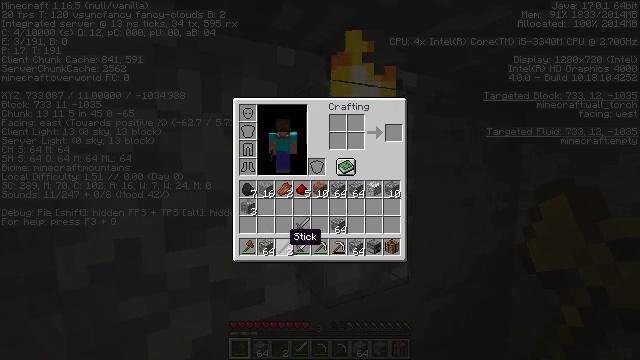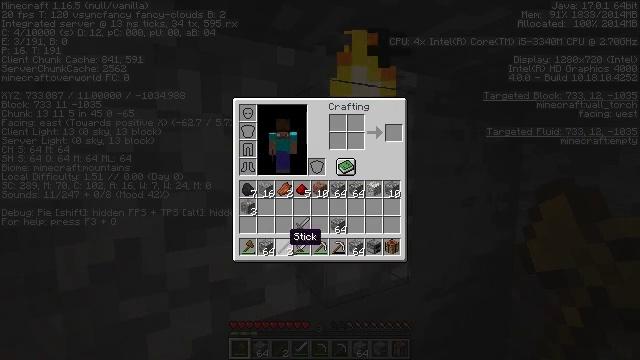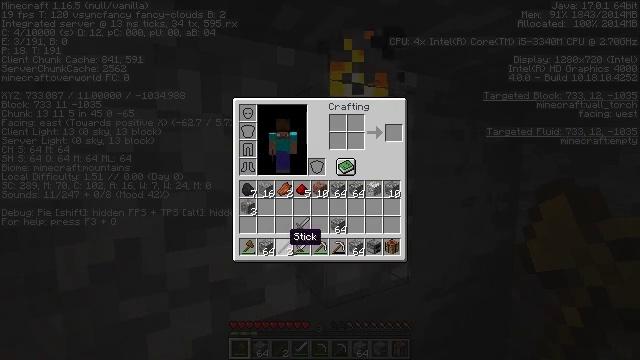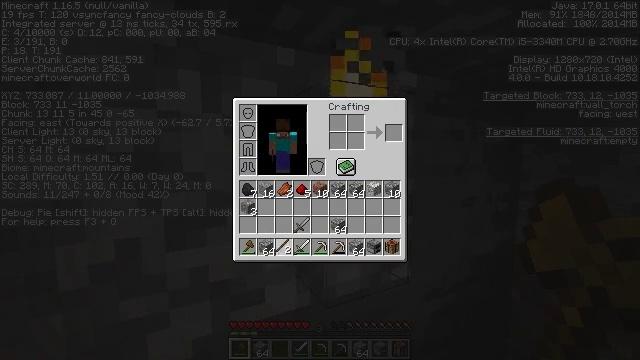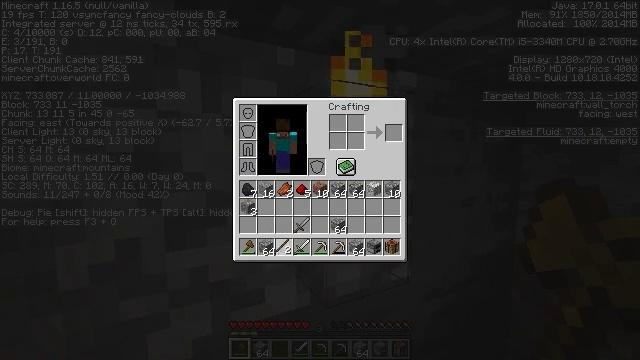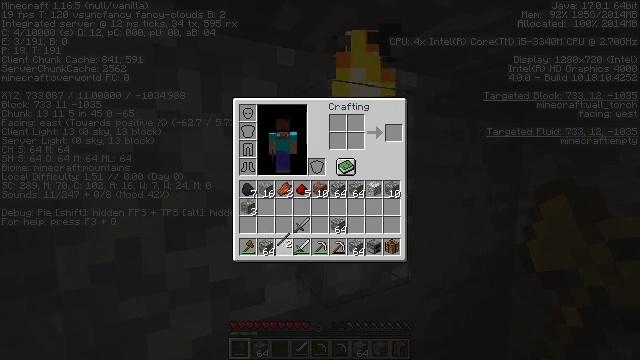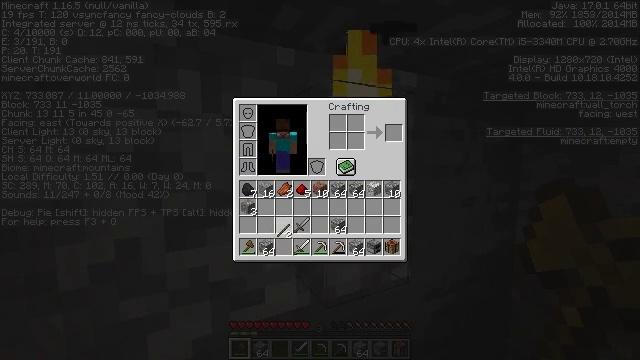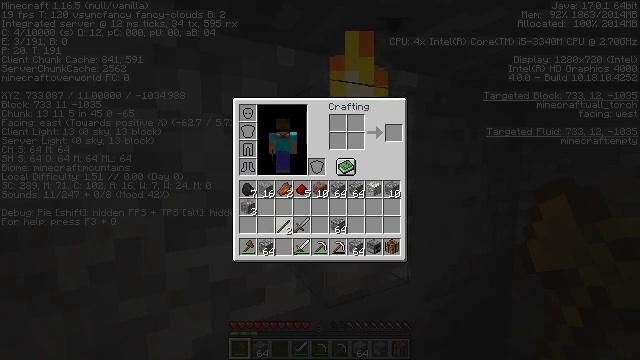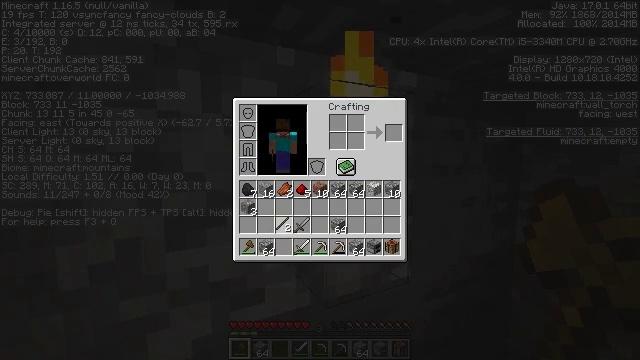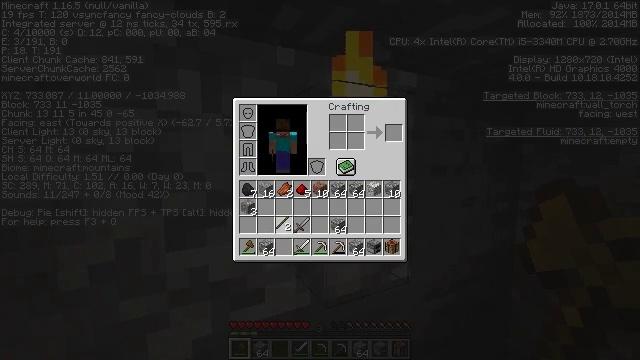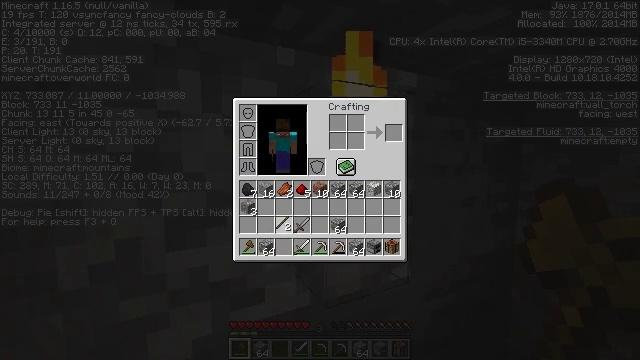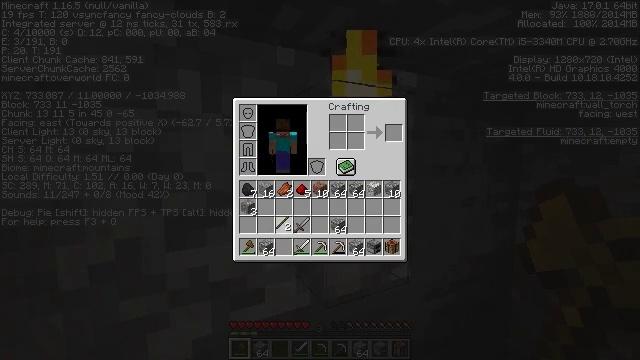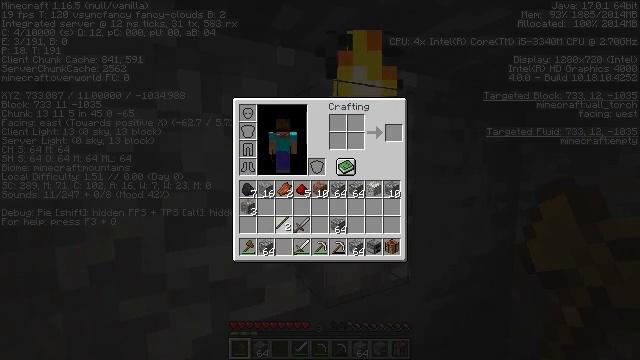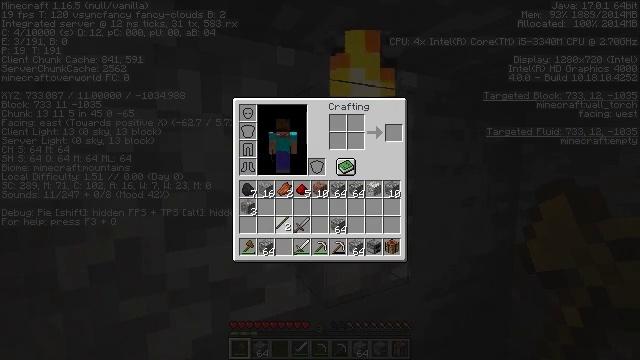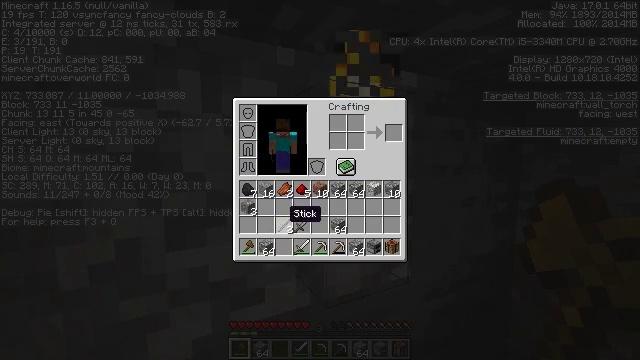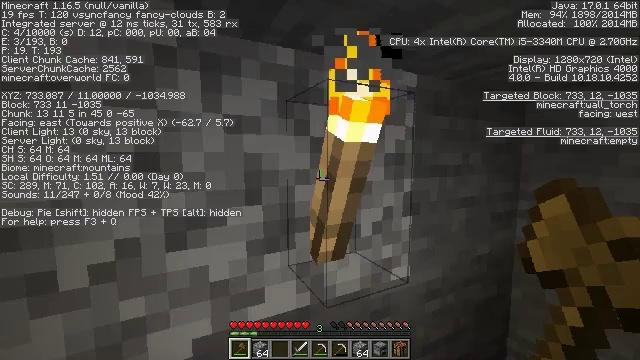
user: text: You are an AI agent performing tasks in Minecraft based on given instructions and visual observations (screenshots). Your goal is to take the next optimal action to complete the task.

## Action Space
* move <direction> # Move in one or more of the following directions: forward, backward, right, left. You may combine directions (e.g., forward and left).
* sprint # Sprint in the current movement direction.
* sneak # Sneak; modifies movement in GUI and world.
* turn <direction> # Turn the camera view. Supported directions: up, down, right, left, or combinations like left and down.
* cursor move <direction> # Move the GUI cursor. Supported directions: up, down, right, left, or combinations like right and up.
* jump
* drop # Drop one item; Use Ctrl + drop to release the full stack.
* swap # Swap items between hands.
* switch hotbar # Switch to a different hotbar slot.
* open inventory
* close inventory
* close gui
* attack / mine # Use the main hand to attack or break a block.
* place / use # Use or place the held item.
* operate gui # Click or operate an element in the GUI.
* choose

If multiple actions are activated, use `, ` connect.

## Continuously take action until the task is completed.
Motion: motion action
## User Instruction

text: Break the wall torch for relocation.
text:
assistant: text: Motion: no_op
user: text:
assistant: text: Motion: no_op
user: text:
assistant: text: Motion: operate gui
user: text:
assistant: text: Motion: operate gui
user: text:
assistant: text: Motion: operate gui
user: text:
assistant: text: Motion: cursor move up
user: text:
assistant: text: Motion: no_op
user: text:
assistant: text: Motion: no_op
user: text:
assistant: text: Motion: no_op
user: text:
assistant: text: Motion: operate gui
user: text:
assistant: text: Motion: operate gui
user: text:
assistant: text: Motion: operate gui
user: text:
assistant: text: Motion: operate gui
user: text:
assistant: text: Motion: no_op
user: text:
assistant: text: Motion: no_op
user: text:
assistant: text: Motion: no_op
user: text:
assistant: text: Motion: turn right and up
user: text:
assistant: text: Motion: turn right and up
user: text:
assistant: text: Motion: turn right and up
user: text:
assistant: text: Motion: no_op
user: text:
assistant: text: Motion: no_op
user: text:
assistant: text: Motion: attack / mine
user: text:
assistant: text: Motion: attack / mine
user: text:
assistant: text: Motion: attack / mine
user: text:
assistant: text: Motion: attack / mine
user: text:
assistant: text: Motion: no_op
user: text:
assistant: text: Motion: move forward
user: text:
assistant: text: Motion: no_op